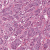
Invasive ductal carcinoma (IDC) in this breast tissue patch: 1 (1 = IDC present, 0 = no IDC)